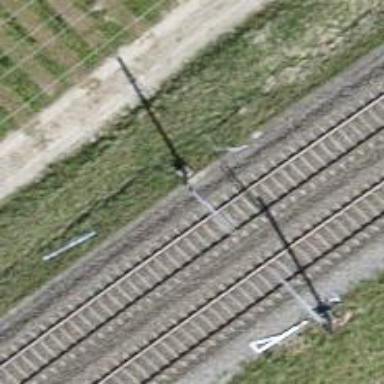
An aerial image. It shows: Single-track railway with electrified contact lines.